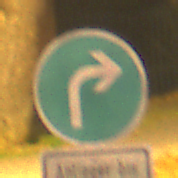
Verkehrszeichen: VorgeschriebeneFahrtrichtungRechts
Zusatzzeichen unten: SonstigeFahrzeugePersonengruppenFrei3
Umgebung: Outdoor, Urban
Tageszeit: Night
Wetter: Clear
Licht: Artificial
Jahreszeit: NotSpecified
Kontrast: HighContrast